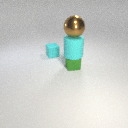
large cyan rubber cylinder below large brown metal sphere